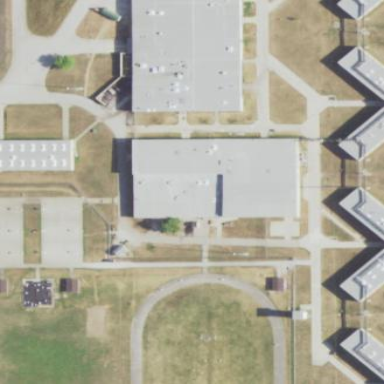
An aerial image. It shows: Prison with surrounding fence.